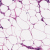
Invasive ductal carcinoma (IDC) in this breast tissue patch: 0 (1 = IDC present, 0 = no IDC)